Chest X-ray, PA view. Patient: 44 years old, sex F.
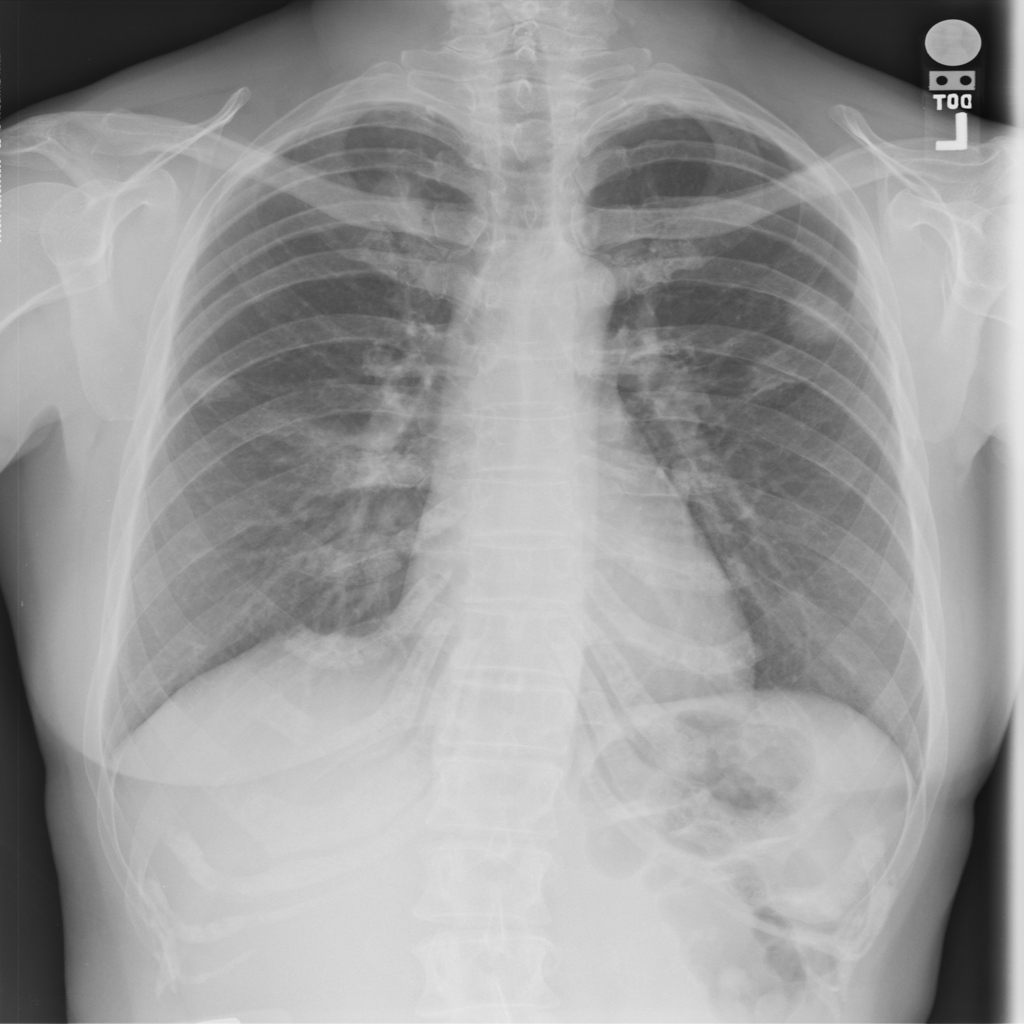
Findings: Mass